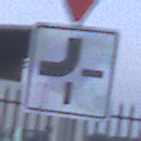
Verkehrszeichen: VerlaufVorfahrtsstrasse2
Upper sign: VorfahrtGewaehren
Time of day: SunriseSunset
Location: Outdoor (Suburban)
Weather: PartlyCloudy
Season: NotSpecified
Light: Natural